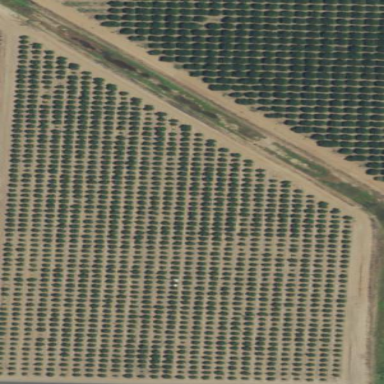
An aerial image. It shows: Orange orchard with rows of orange trees.